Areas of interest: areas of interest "Qunda Technology Innovation Park"
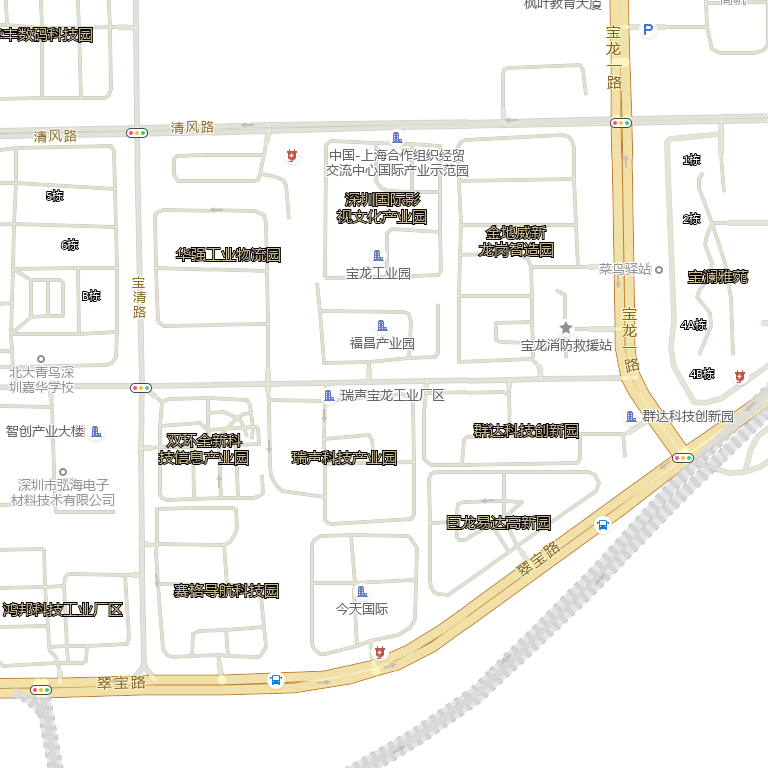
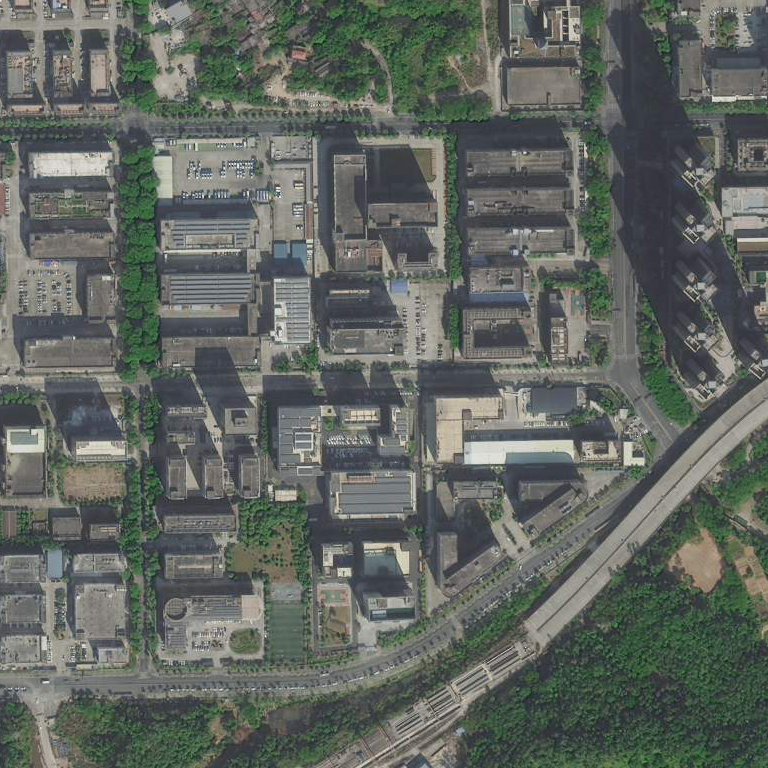